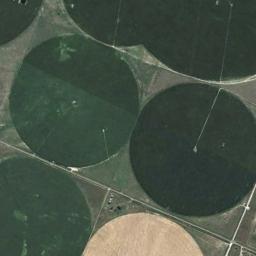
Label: circular_farmland